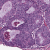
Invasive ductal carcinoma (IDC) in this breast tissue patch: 1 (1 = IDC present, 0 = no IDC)